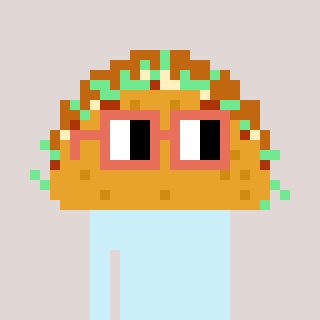
a pixel art character with square orange glasses, a taco-shaped head and a bege-colored body on a warm background